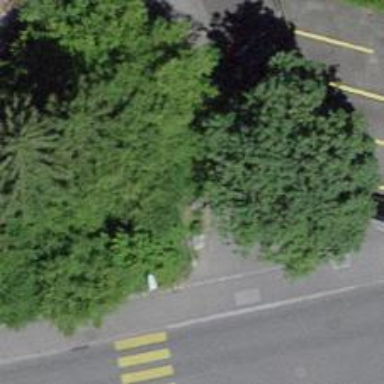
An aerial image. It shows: Street cabinet meant for power infrastructure.